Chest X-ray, PA view. Patient: 43 years old, sex F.
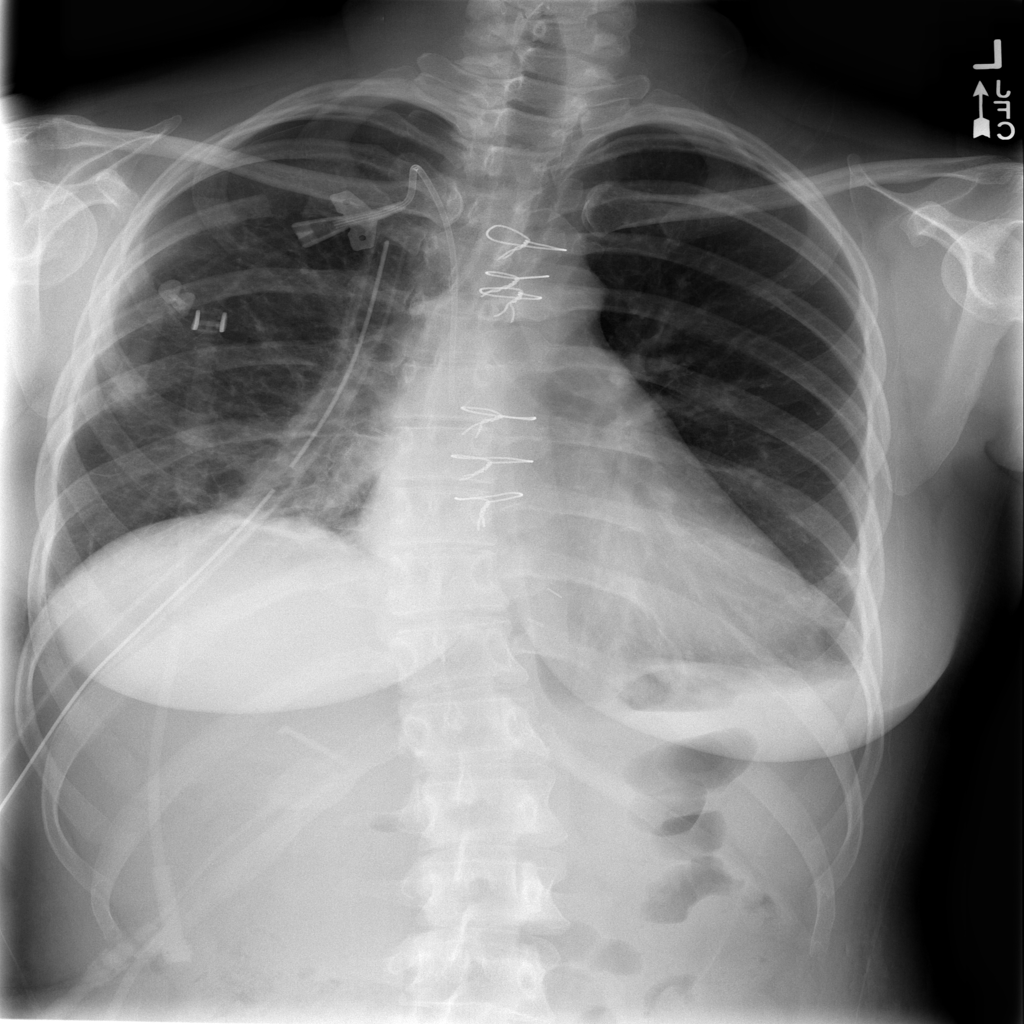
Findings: Effusion, Pneumothorax